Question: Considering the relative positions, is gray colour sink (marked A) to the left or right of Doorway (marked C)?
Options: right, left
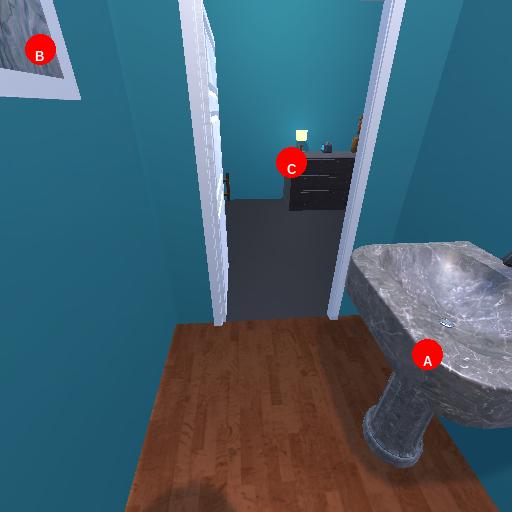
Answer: right